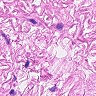
Metastatic tissue present: no